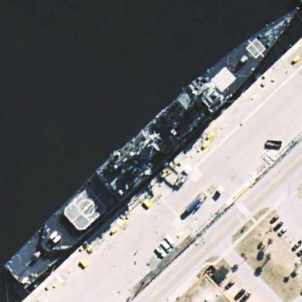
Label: cruiser